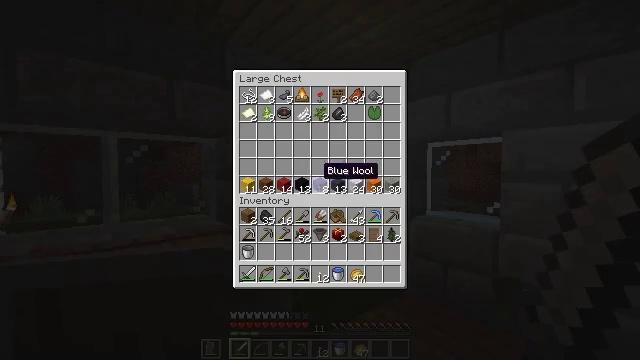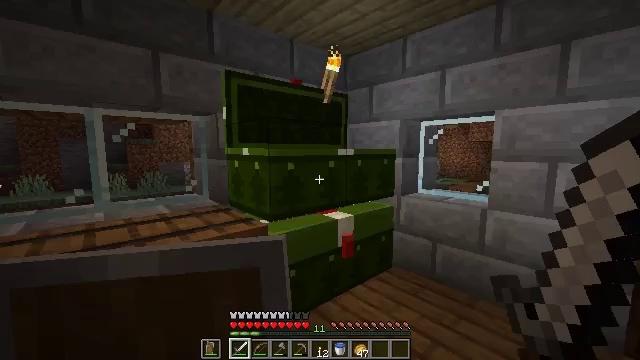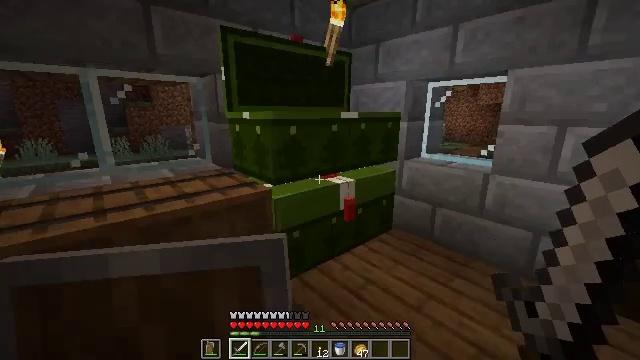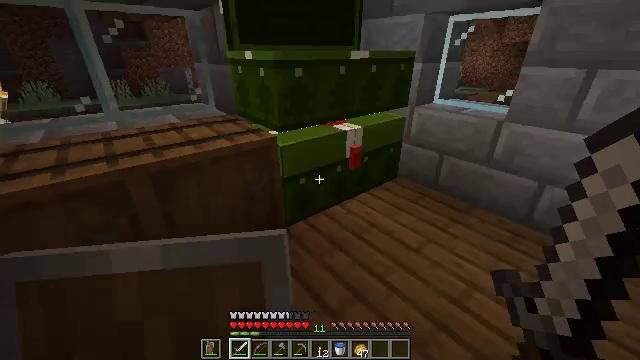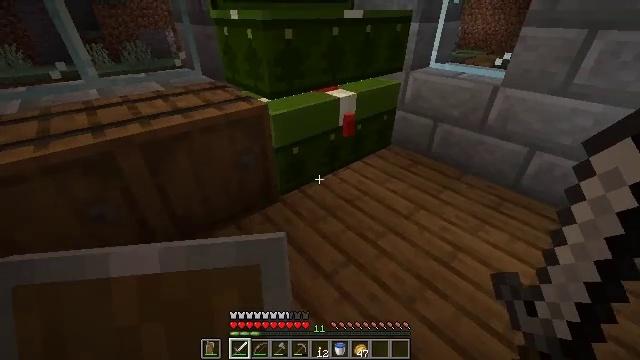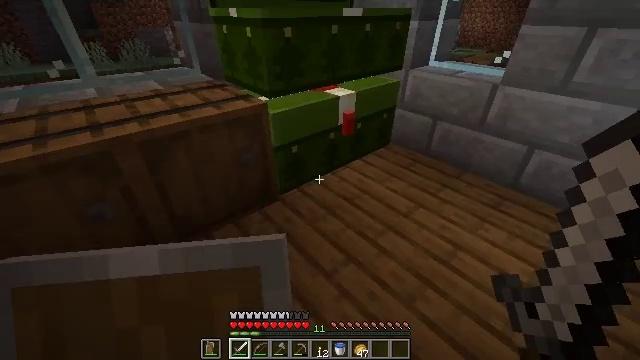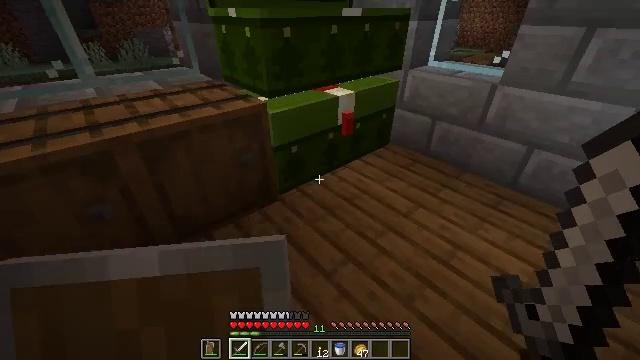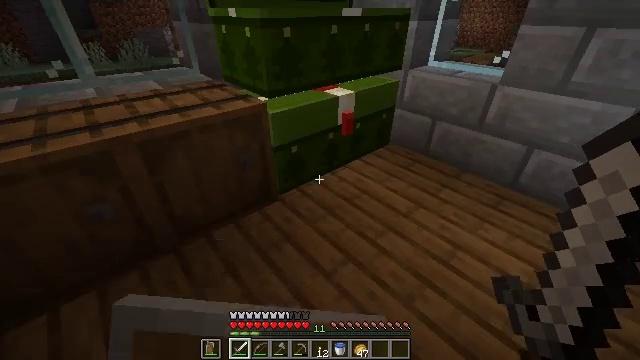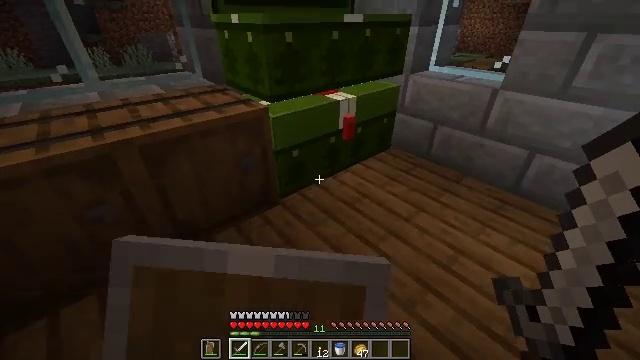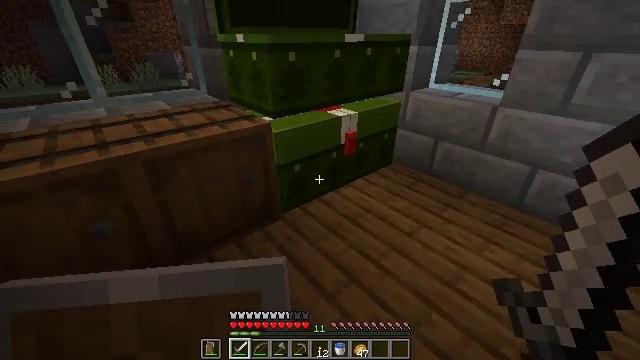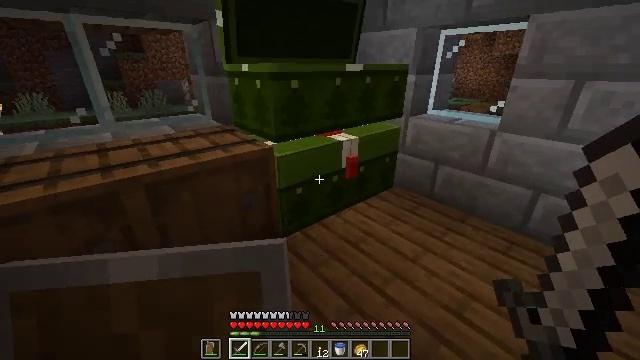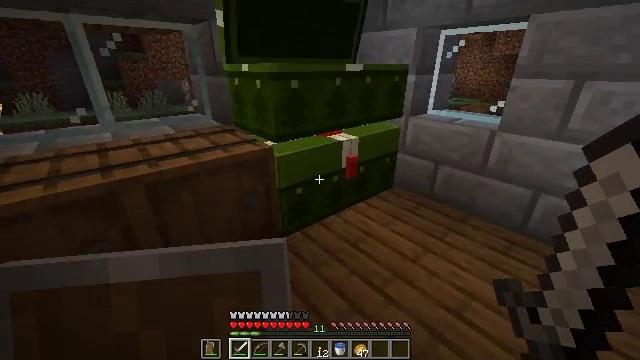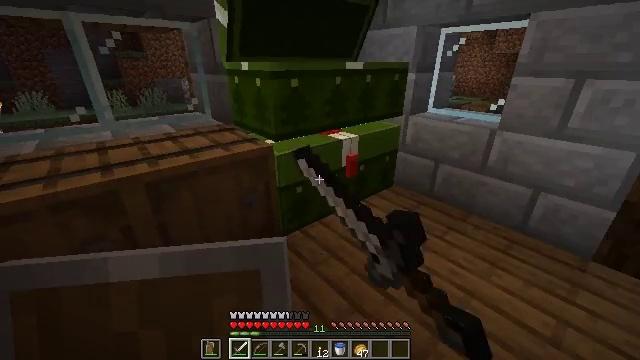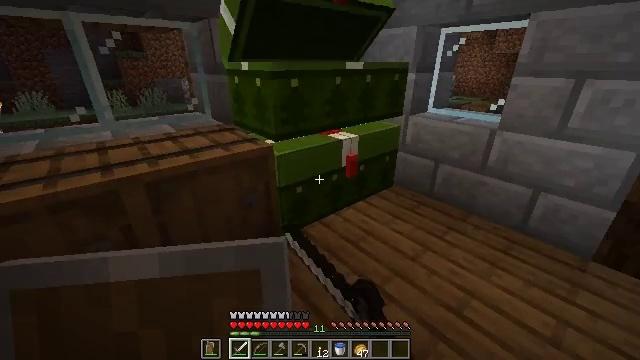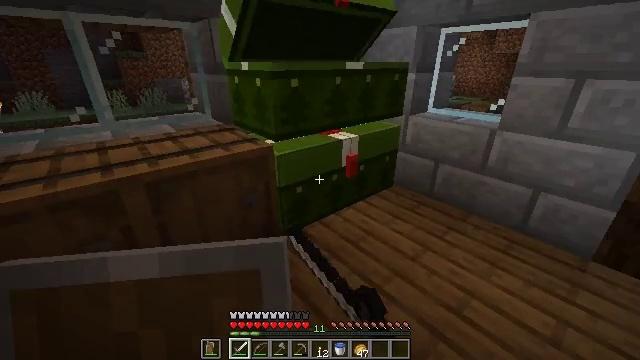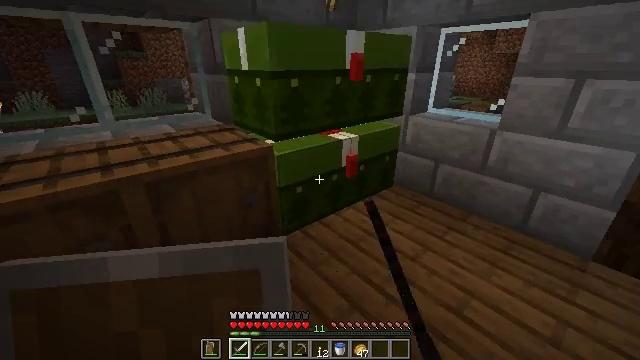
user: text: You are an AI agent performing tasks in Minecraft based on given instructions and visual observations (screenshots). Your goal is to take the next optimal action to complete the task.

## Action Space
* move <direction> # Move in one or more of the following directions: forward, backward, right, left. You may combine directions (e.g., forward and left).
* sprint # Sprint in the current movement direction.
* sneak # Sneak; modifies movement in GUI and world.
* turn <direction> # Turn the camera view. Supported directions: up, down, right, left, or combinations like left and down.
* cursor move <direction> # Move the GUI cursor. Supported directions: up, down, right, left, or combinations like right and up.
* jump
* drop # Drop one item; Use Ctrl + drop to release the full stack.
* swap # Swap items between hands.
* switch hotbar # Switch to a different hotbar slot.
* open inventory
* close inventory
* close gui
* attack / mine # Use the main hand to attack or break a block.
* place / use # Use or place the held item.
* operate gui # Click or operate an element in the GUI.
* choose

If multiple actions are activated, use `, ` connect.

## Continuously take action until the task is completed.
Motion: motion action
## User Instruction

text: Open the crafting interface to craft an oak sign.
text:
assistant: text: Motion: cursor move right and down
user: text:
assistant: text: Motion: turn down, close gui
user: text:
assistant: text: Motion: turn left and down
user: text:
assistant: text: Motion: turn right and down
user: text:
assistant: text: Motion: no_op
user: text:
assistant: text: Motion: no_op
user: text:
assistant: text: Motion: use / place
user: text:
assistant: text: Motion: use / place
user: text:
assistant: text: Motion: turn up
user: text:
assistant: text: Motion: turn up
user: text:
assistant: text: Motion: use / place
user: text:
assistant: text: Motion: use / place
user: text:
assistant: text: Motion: no_op
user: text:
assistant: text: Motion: no_op
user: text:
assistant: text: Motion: no_op
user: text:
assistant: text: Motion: open gui
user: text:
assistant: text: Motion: no_op
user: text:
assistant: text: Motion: cursor move up
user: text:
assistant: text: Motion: cursor move left and up
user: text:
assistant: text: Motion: cursor move left and up
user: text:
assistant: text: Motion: sneak, cursor move left and up
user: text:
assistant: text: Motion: sneak
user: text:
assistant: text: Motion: sneak
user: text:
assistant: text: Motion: sneak, operate gui
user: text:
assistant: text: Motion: sneak
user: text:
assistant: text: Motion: sneak, cursor move right
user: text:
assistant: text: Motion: no_op
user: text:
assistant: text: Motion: no_op
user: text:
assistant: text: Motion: no_op
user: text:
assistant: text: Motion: turn right and down, close gui